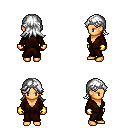
a pixel art fantasy rpg character, female body template, human, tanned skin, brown robe, metal pants, white loose hair, iron tiara, gold gloves, four views (front, back, left, right), 2x2 character sprite sheet, small pixel art, hard edges, no anti-aliasing